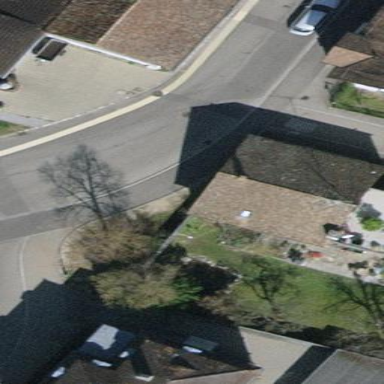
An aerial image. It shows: Building with tile roof.